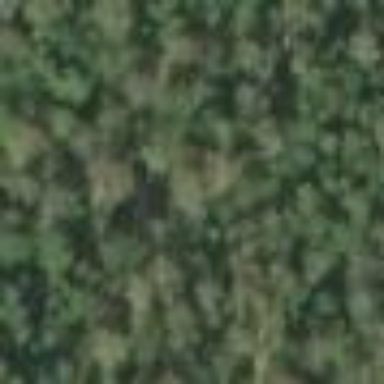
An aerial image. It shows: Woodland consisting mainly of needle-leaved trees.